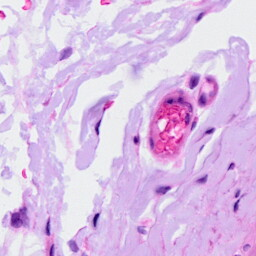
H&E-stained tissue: Ovarian